Interaction volume radius: 5 \u00c5
Interaction volume height: 20 \u00c5
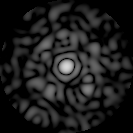
Disorder parameter: 0.8376